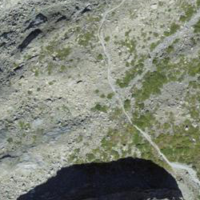
EUNIS habitat code: 48
Species observed at this site:
Chamaenerion dodonaei